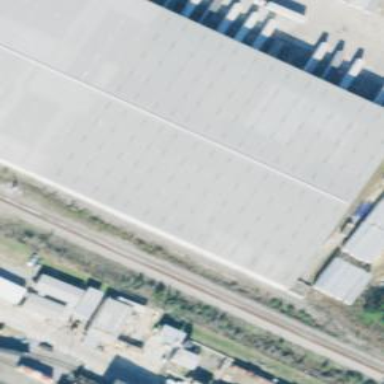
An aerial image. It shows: Loading dock along railway.